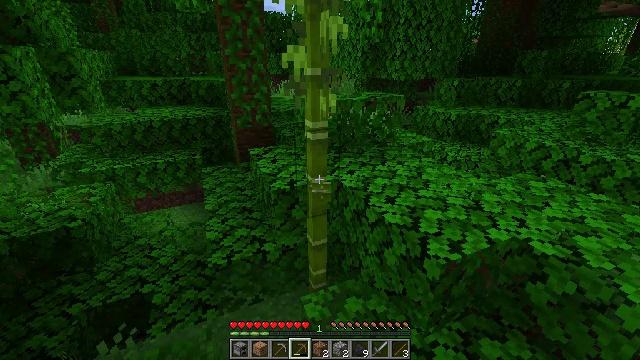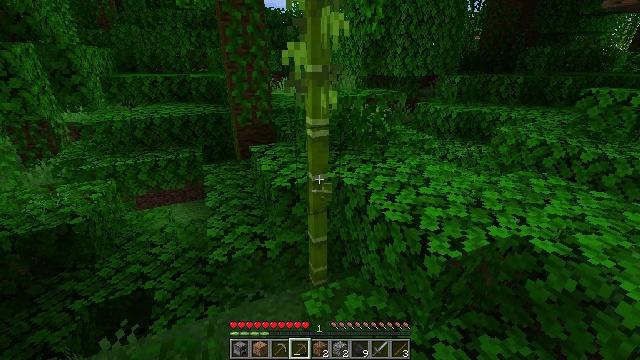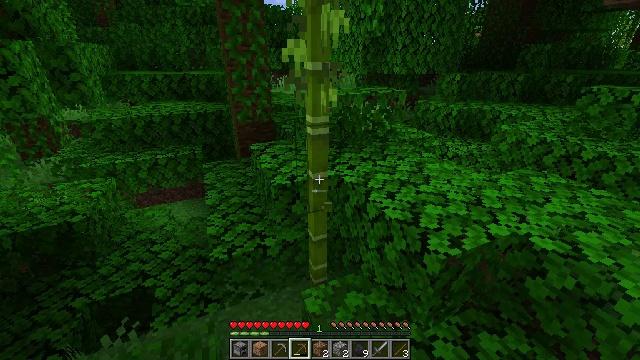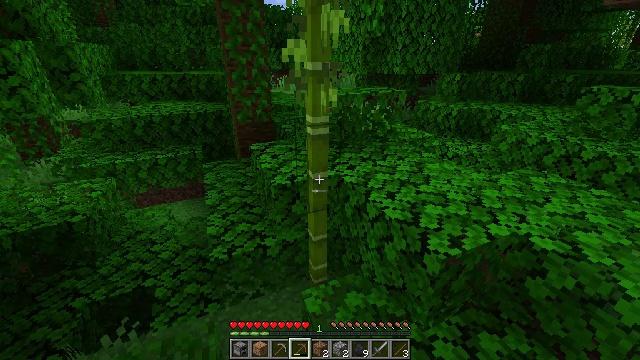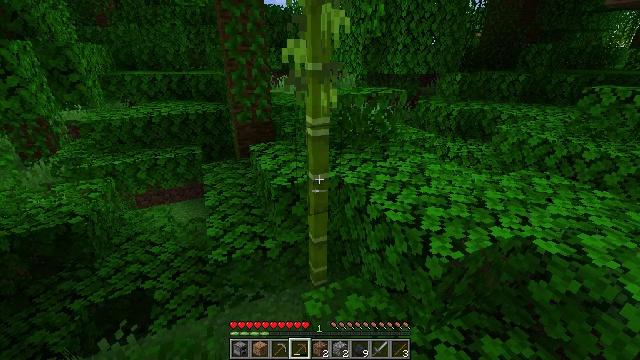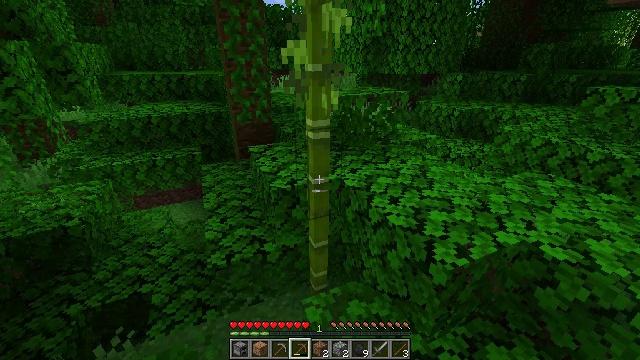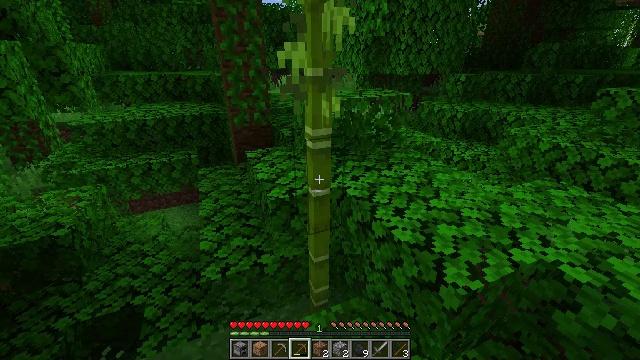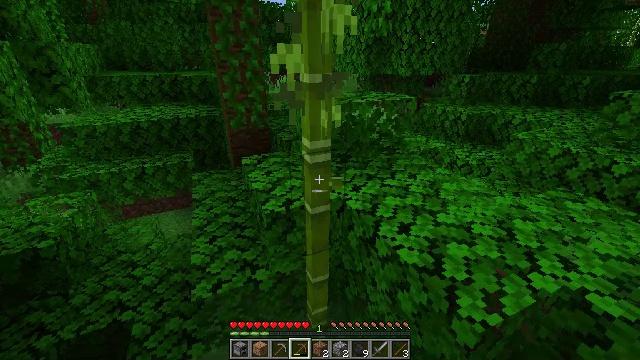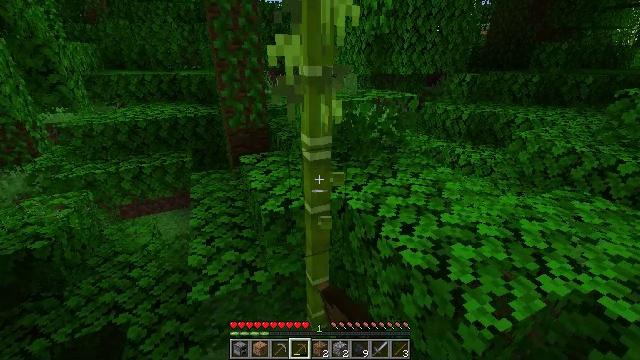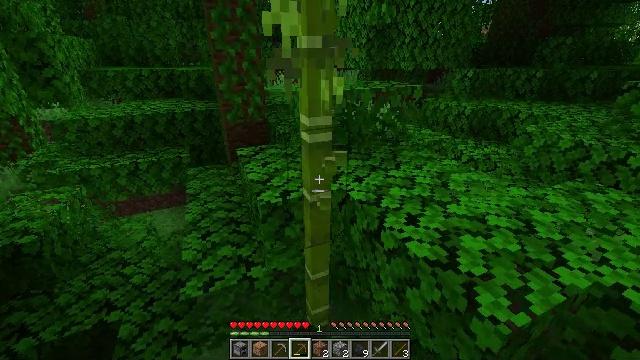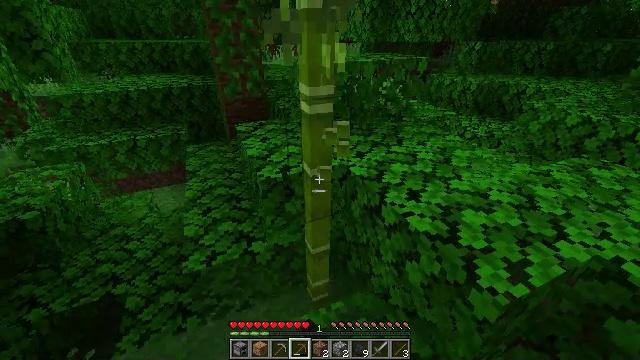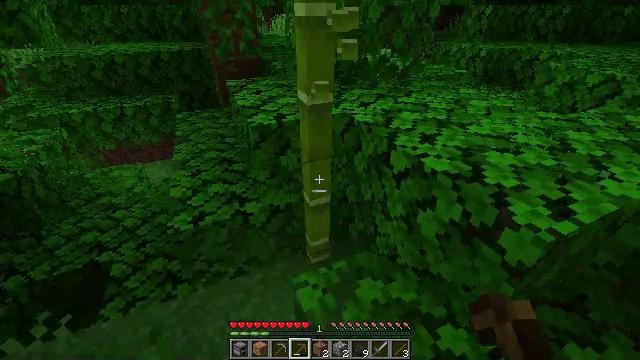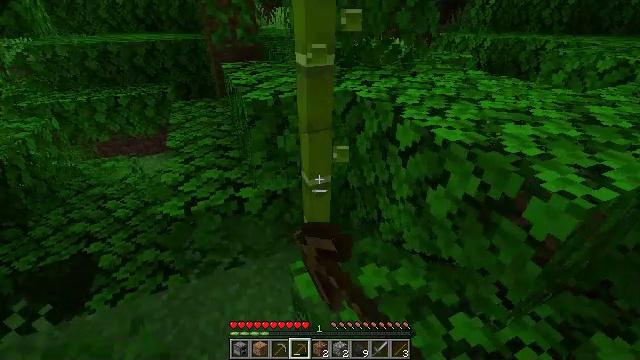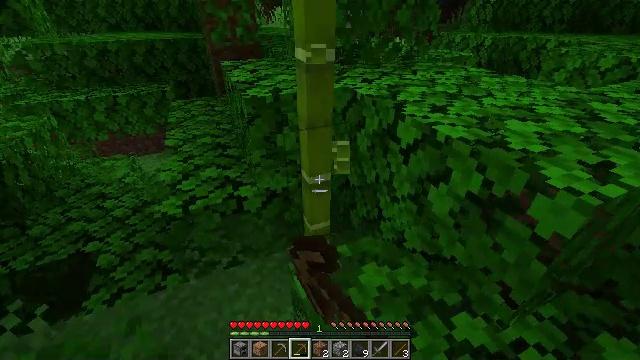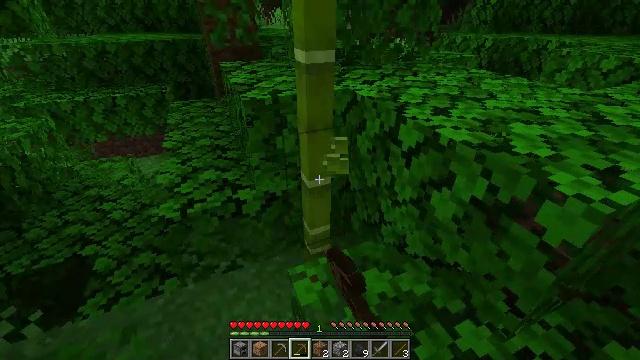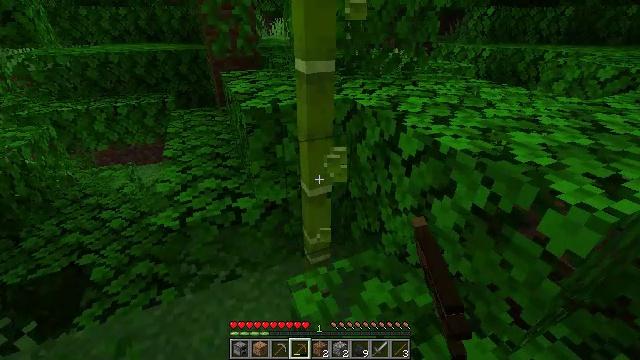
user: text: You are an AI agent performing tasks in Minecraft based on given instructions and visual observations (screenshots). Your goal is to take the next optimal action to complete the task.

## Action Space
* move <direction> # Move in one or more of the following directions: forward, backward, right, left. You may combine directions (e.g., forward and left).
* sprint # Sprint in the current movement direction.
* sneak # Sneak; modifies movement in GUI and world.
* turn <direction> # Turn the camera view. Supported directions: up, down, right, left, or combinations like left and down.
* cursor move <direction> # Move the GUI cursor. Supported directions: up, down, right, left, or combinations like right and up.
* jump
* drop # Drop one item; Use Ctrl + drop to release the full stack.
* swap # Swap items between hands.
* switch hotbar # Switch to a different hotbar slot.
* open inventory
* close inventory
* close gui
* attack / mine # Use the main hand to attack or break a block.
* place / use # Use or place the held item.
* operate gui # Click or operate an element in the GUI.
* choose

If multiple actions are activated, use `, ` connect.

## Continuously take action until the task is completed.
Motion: motion action
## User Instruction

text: Attack bamboo to gather it.
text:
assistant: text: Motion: no_op
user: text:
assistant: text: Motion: no_op
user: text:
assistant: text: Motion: no_op
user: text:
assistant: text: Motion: move forward
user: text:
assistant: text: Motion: move forward
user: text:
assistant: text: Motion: move forward
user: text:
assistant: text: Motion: move forward, attack / mine
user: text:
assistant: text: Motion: attack / mine
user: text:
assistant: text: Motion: attack / mine
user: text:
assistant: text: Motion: turn down, attack / mine
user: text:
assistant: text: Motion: turn down, attack / mine
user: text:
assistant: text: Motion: attack / mine
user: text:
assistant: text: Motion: attack / mine
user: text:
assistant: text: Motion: attack / mine
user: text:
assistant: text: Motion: turn up, attack / mine
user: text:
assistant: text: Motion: turn up, attack / mine
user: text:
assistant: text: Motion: turn up, attack / mine
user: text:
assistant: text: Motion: attack / mine
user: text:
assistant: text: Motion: attack / mine
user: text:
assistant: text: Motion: attack / mine
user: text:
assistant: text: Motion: attack / mine
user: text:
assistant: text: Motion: attack / mine
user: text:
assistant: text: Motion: attack / mine
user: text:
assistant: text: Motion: attack / mine
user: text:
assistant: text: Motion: attack / mine
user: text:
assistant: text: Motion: attack / mine
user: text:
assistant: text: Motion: attack / mine
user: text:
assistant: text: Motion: attack / mine
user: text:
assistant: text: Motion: attack / mine
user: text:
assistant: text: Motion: attack / mine